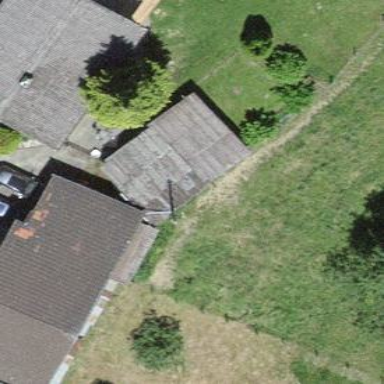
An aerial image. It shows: Garage.